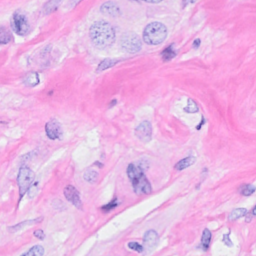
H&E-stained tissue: Breast